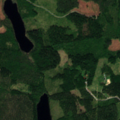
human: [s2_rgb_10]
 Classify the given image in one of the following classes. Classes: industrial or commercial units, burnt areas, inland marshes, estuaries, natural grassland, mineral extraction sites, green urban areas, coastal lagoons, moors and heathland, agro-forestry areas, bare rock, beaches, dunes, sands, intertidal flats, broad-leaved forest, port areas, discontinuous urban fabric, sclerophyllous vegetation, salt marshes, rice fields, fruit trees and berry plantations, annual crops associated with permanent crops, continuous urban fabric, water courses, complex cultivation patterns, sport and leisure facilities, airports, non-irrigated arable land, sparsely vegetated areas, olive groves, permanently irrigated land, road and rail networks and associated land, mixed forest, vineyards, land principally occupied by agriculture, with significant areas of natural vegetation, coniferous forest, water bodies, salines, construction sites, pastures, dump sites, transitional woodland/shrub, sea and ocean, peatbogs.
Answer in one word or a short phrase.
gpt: coniferous forest, mixed forest, transitional woodland/shrub